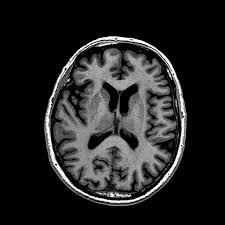
Label: notumor